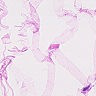
Metastatic tissue present: no